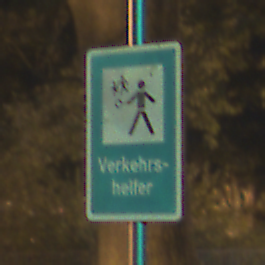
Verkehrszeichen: Verkehrshelfer
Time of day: Night
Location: Outdoor (Urban)
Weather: PartlyCloudy
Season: NotSpecified
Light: Artificial